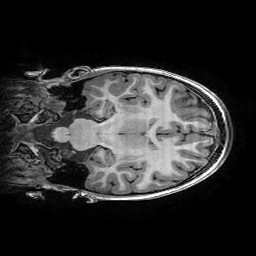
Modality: T1w
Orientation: coronal
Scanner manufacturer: ge
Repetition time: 0.008096 s
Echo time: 0.00318 s